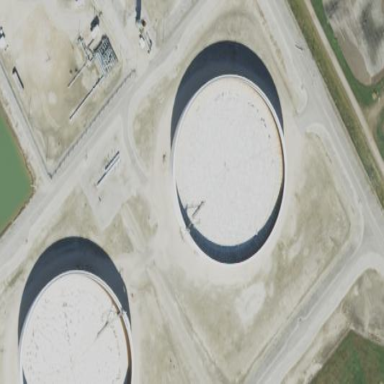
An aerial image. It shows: Storage tank that is man-made.